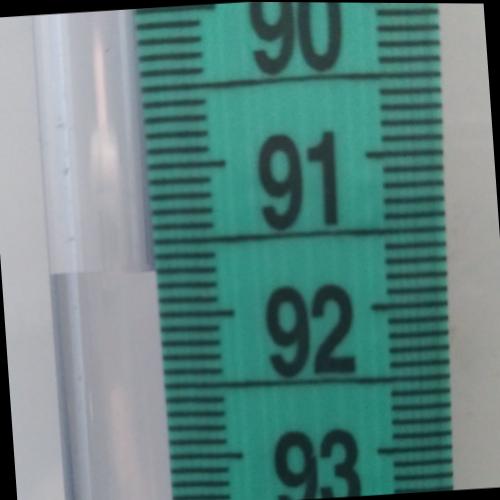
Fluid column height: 91.7 cm